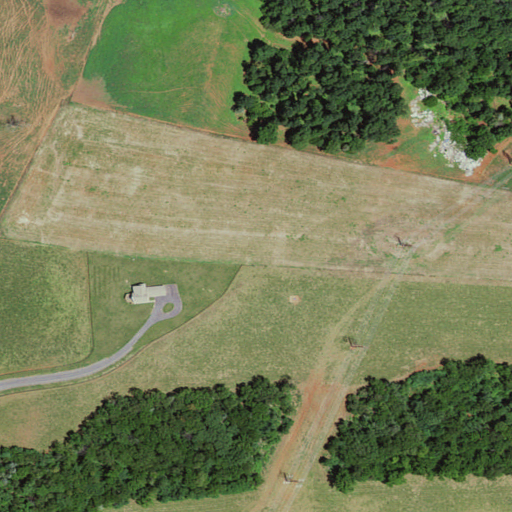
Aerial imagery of mountain in Virginia named Coles Hill containing cultivated crops, pasture, deciduous forest, mixed forest, and shrub